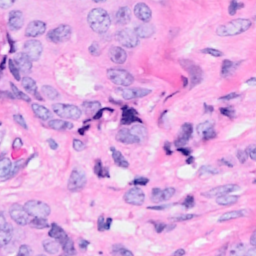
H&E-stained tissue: Breast